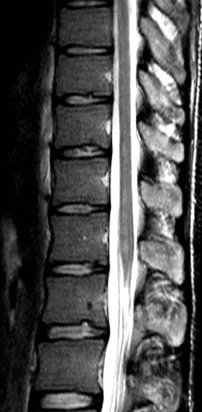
Sagittal image of the conus.
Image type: radiology (mri)